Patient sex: F
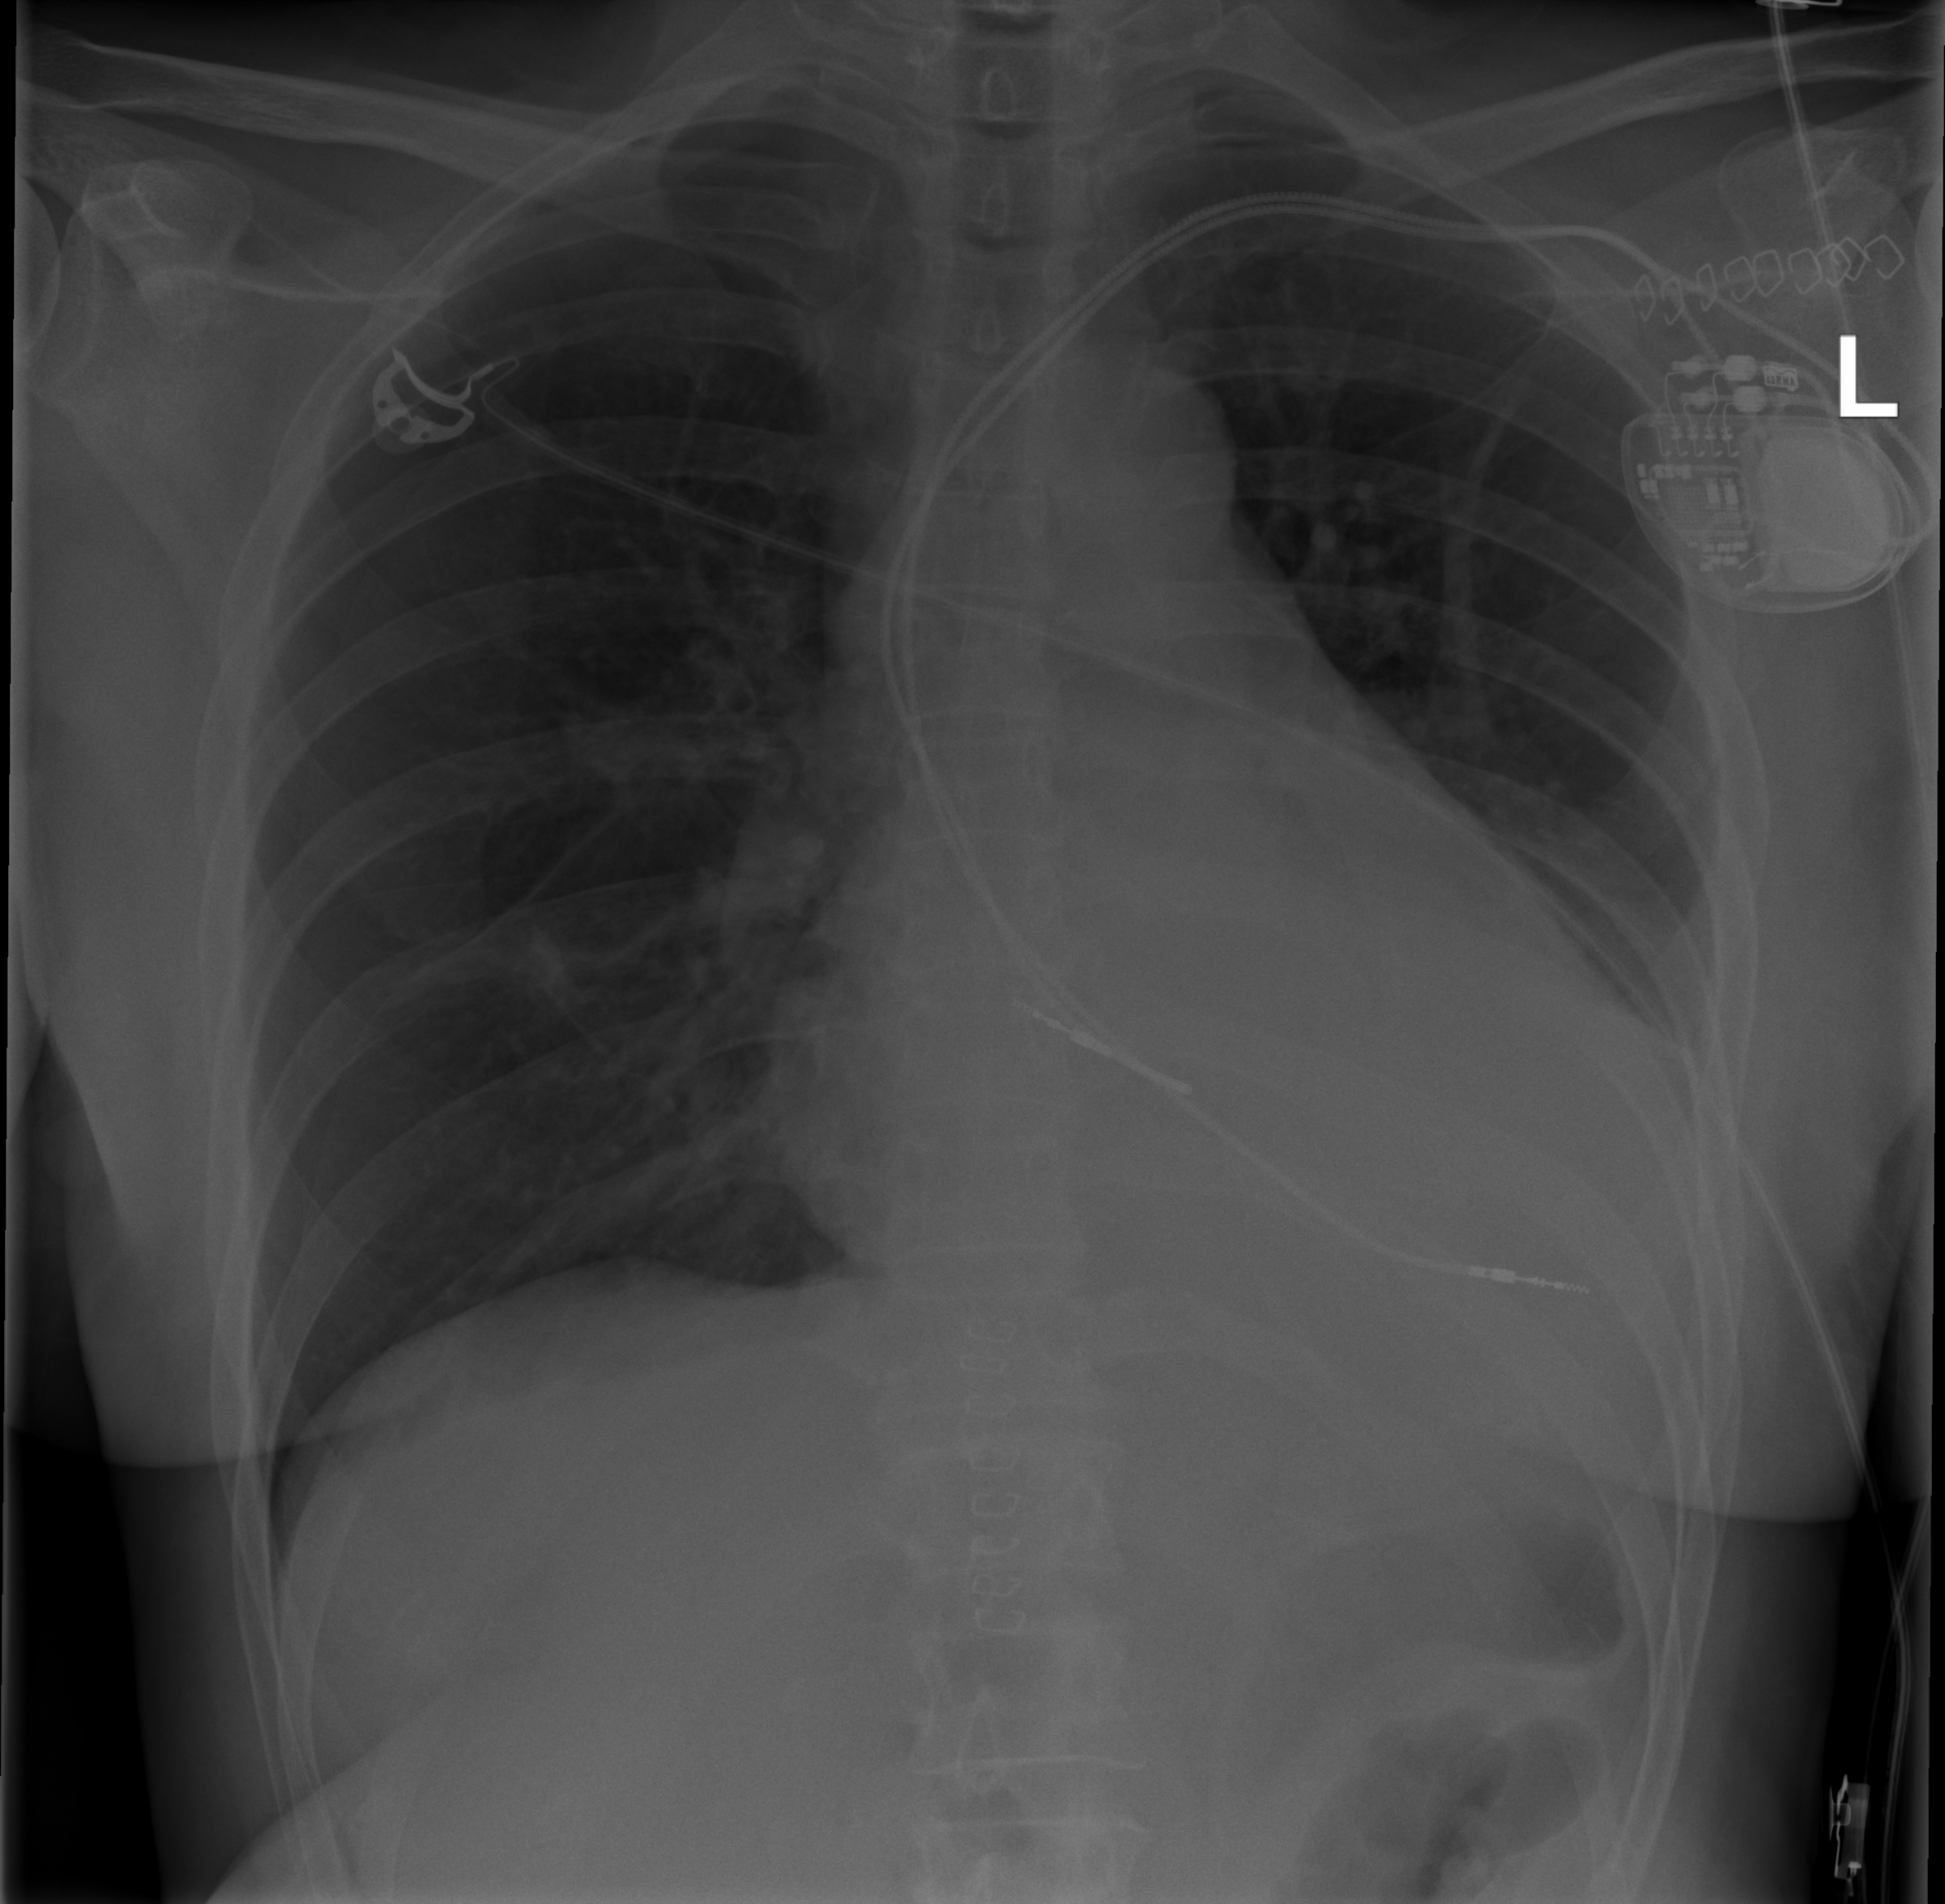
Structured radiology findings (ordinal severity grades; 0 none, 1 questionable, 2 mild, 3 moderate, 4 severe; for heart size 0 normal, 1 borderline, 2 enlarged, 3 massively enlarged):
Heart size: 2
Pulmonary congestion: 0
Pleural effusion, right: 0
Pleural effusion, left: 2
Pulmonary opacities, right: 0
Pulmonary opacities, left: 0
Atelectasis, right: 0
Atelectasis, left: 0